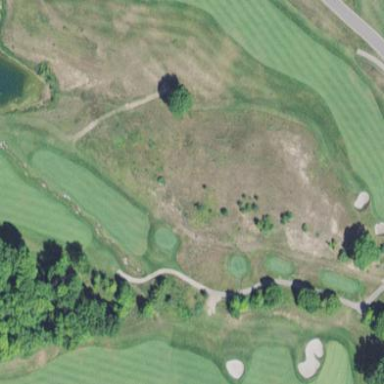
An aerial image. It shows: Grassy area designated as golf fairway.